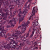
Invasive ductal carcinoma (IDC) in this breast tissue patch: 1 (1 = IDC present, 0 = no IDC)